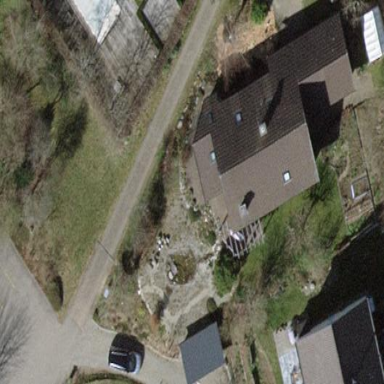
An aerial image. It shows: Detached building.